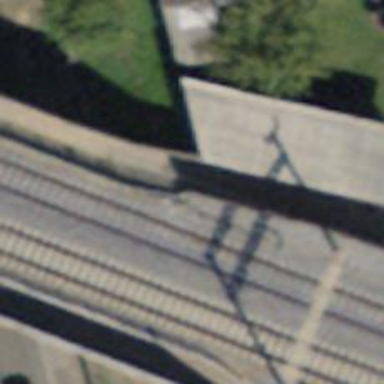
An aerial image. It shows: Bridge with electrified railway tracks featuring contact line.